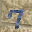
Label: 7